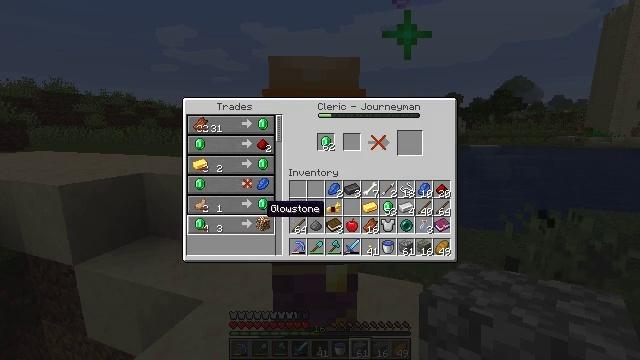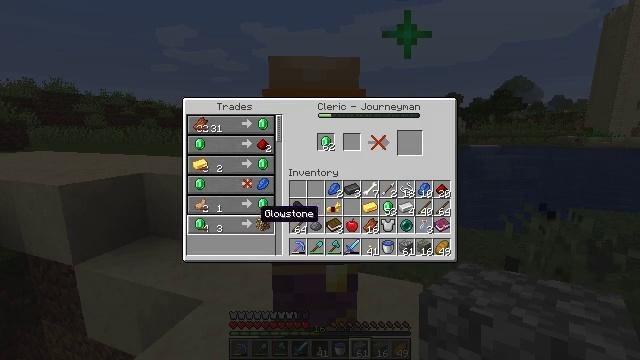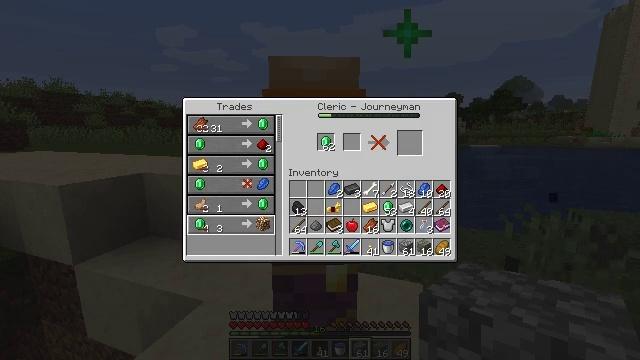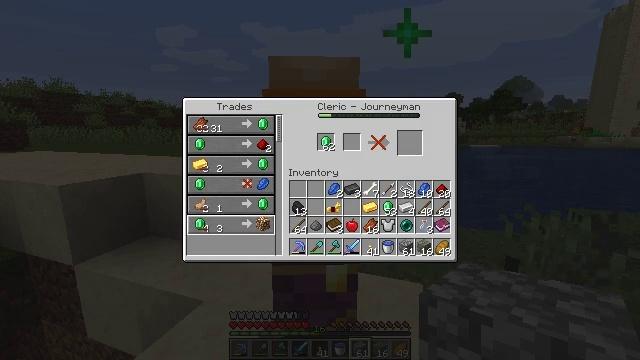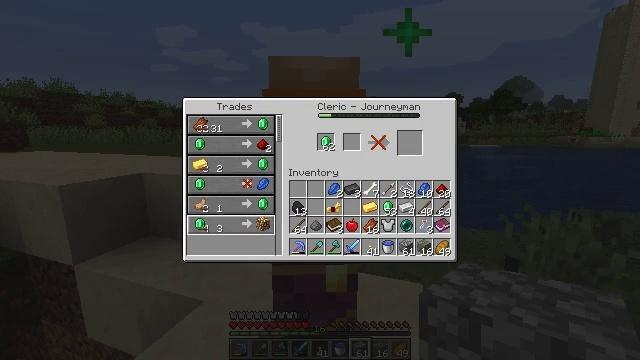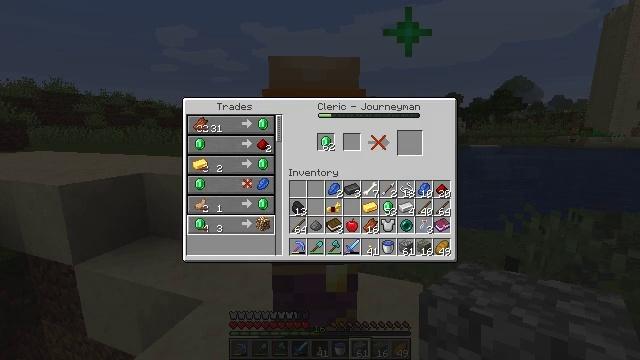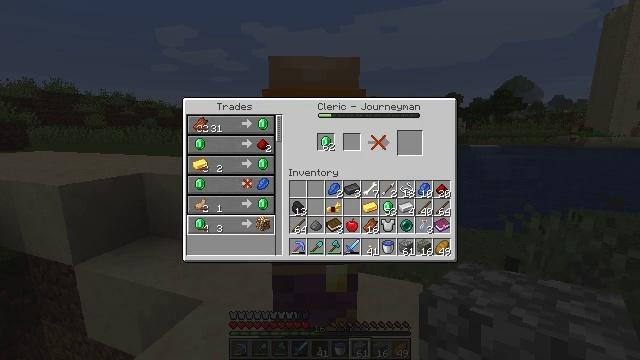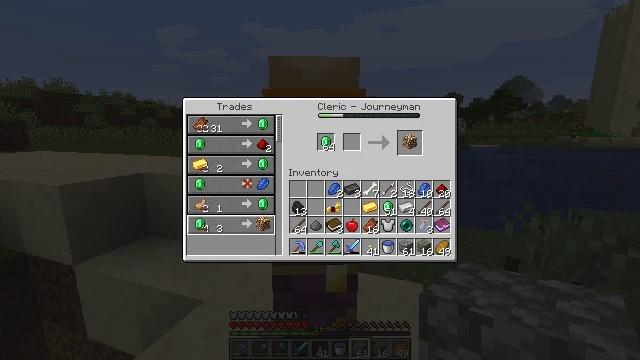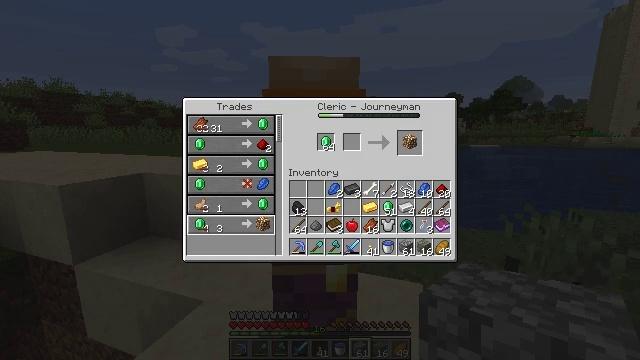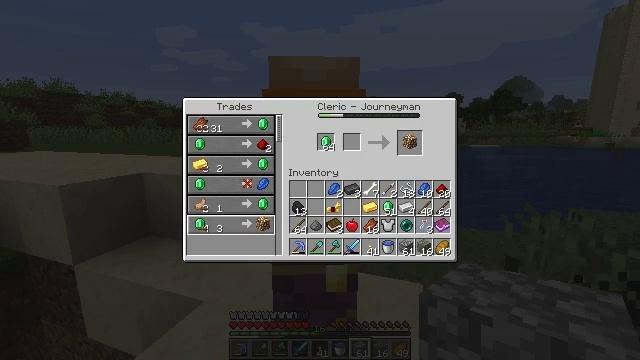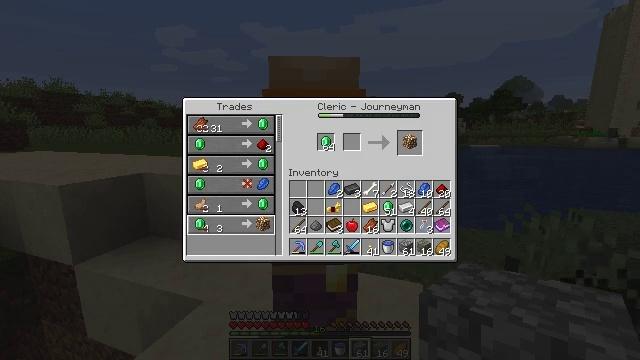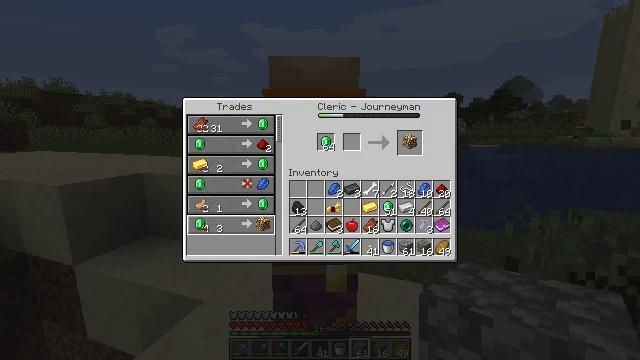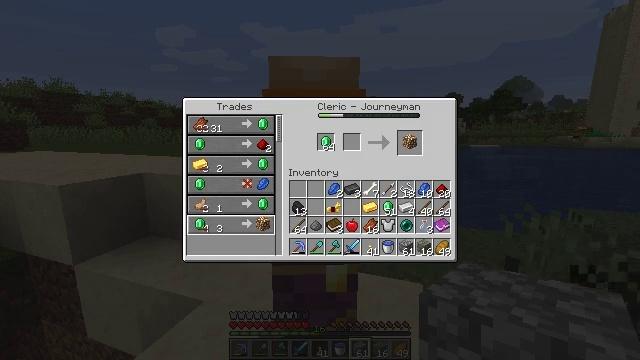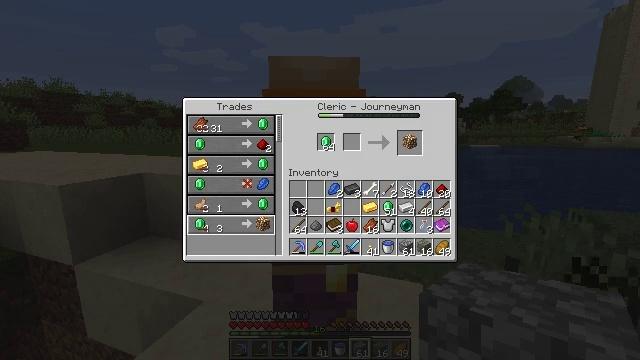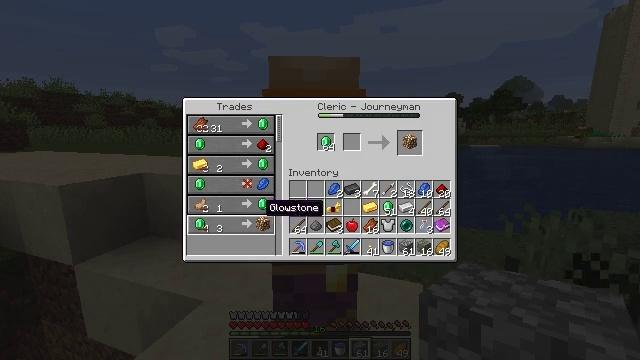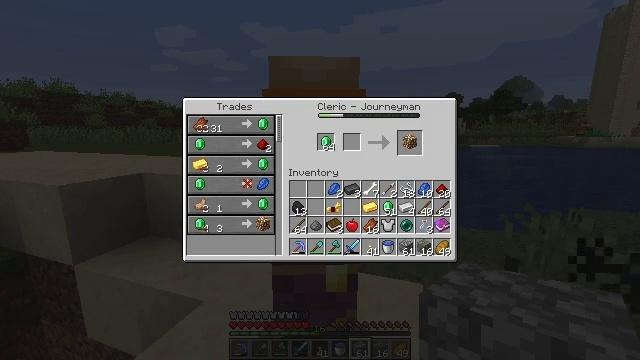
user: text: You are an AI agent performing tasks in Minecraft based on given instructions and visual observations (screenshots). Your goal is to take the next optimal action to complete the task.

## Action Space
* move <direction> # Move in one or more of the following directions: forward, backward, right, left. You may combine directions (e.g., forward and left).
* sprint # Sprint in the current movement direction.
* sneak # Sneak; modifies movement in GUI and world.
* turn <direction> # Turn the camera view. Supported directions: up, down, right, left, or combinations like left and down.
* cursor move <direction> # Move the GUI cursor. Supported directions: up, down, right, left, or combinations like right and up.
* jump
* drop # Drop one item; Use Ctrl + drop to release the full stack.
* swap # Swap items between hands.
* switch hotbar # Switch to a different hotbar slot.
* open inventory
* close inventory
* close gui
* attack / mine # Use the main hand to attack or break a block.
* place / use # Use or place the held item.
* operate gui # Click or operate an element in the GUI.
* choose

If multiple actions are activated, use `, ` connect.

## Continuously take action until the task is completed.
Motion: motion action
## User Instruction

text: Combine glowstone dust to craft a glowstone.
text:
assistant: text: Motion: no_op
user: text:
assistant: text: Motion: no_op
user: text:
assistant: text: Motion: no_op
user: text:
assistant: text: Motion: no_op
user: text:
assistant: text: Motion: no_op
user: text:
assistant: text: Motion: no_op
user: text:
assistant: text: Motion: operate gui
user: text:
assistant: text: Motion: operate gui
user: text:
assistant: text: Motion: operate gui
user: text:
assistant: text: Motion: no_op
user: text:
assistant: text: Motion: no_op
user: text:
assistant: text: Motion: no_op
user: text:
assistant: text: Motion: no_op
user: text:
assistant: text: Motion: cursor move right and up
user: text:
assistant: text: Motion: cursor move right and up
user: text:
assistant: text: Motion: cursor move right and up
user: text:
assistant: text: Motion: cursor move right
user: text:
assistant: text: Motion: no_op
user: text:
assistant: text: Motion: no_op
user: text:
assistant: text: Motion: no_op
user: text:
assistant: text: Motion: no_op
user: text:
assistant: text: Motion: cursor move right
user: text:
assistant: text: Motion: cursor move right and up
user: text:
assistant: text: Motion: cursor move right
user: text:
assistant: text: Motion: no_op
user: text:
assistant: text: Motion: no_op
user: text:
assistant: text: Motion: no_op
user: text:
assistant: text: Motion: no_op
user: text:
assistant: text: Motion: no_op
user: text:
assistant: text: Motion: no_op